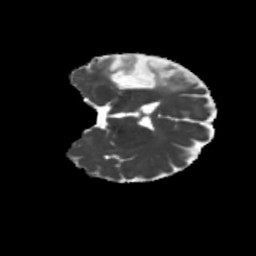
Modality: MD
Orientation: coronal
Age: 36
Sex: female
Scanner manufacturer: siemens
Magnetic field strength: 3 T
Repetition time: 5.25 s
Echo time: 0.08 s